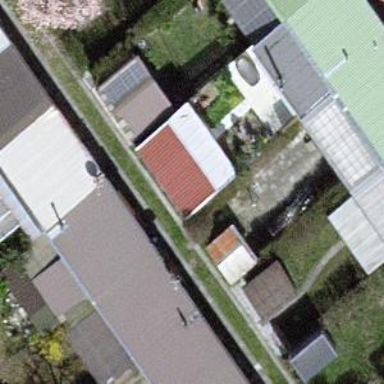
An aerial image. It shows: Shed building.